【题型】解答题　【知识点】立体几何　【难度】easy
如图，已知圆柱$OO_1$的底面半径为1，正$\triangle ABC$内接于圆柱的下底面圆$O$，点$O_1$是圆柱的上底面的圆心，线段$AA_1$
是圆柱的母线.

\noindent (1) 求点$C$到平面$A_1AB$
的距离；

\noindent (2) 在劣弧$\overset{\frown}{BC}$上是否存在一点$D$，满足$O_1D \parallel$平面$A_1AB$？若存在，求出$\angle BOD$
的大小；若不存在，请说明理由.
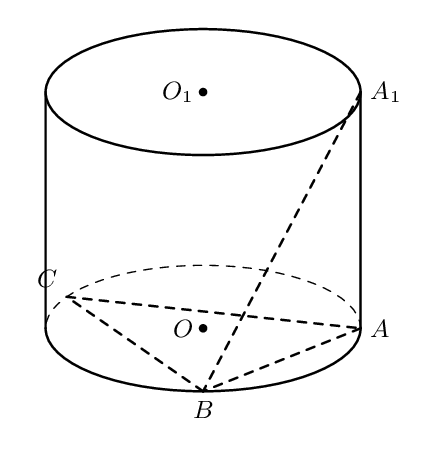
【解答】
【详解】（1）连接$CO$并延长交$AB$于$M$
，

\noindent 又正$\triangle ABC$内接于圆柱的下底面圆$O$，则$CM \perp AB$，\\
又
$AA_1 \perp$平面$ABC$，$CM \subset$平面$ABC$，\\
则
$AA_1 \perp CM$，又$CM \perp AB$，$AA_1 \cap AB = A$，$AA_1 \subset$平面$AA_1B$，$AB \subset$平面$AA_1B$，\\
则
$CM \perp$平面$AA_1B$，则点$C$到平面$A_1AB$的距离为$CM$，\\
由圆柱
$OO_1$的底面半径为1，可得$\frac{BC}{\sin 60^\circ}=2$，则$BC=\sqrt{3}$，\\
则
$CM = BC \sin 60^\circ = \sqrt{3} \times \frac{\sqrt{3}}{2} = \frac{3}{2}$
.

\vspace{0.3cm}

\noindent （2）连接$OO_1$，在平面$ABC$内过点$O$作$OD \parallel AB$交劣弧$\overset{\frown}{BC}$于$D$，连接$O_1D$
，

\noindent 由$OO_1 \parallel AA_1$，$OO_1 \not\subset$平面$A_1AB$，$AA_1 \subset$平面$A_1AB$，可得$OO_1 \parallel$平面$A_1AB$，\\
由
$OD \parallel AB$，$OD \not\subset$平面$A_1AB$，$AB \subset$平面$A_1AB$，可得$OD \parallel$平面$A_1AB$，\\
又
$OD \cap OO_1 = O$，$OD \subset$平面$DOO_1$，$OO_1 \subset$平面$DOO_1$，\\
则平面
$DOO_1 \parallel$平面$A_1AB$，又$O_1D \subset$平面$DOO_1$，则$O_1D \parallel$平面$A_1AB$，\\
连接
$OB$，则$\angle BOD = \angle ABO = \frac{1}{2}\angle ABC = \frac{\pi}{6}$
.
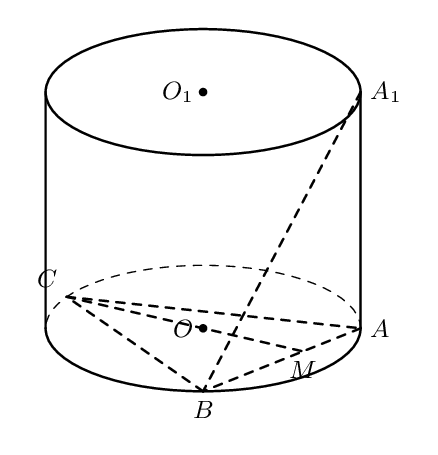
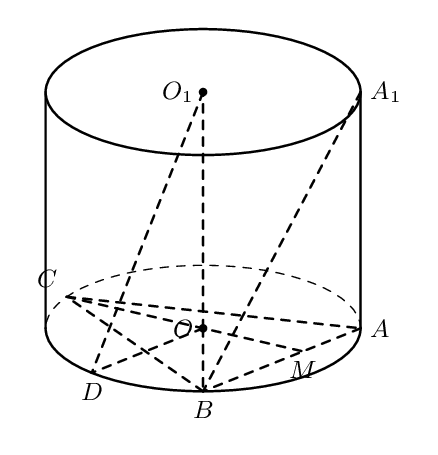